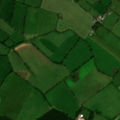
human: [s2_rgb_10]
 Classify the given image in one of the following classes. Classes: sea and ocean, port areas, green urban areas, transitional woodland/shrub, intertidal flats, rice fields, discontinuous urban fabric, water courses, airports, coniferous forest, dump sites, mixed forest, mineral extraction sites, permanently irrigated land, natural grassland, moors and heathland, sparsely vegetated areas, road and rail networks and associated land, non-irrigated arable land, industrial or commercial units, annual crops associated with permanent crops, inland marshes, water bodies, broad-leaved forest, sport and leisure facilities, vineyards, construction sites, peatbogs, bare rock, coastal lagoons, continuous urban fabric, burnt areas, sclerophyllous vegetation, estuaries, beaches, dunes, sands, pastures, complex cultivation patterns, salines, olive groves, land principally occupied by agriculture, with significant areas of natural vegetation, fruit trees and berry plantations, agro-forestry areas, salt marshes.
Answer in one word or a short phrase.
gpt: pastures, mixed forest